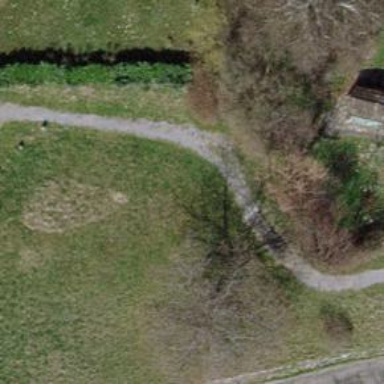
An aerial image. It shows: Abandoned railway.